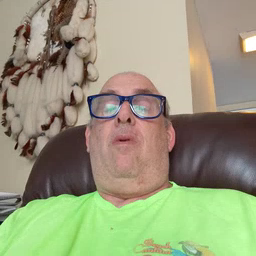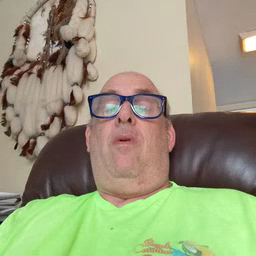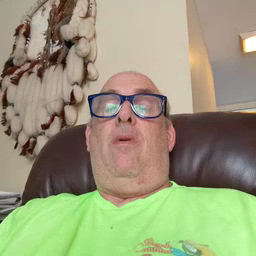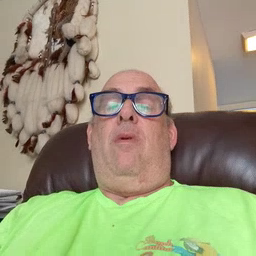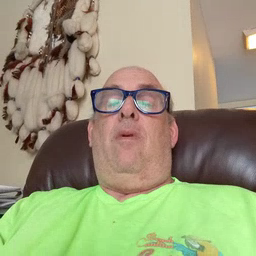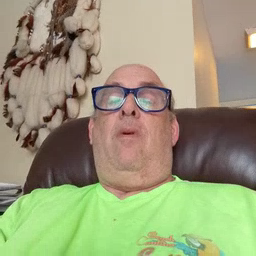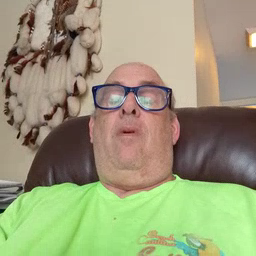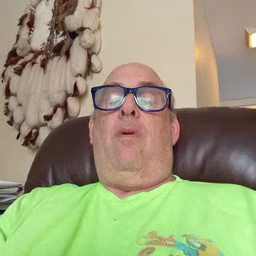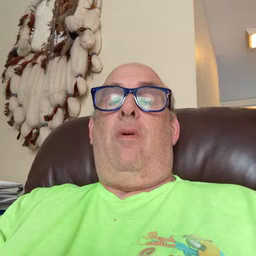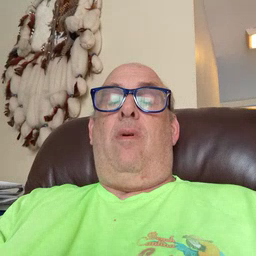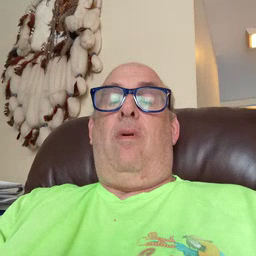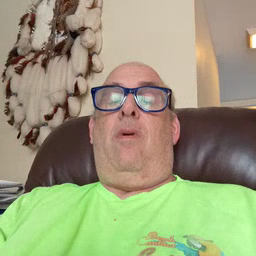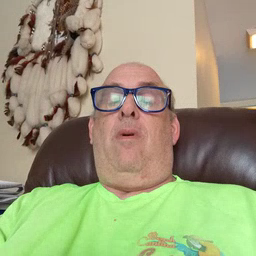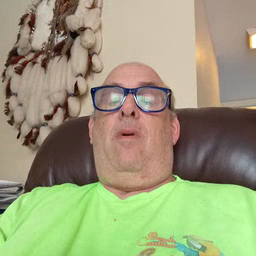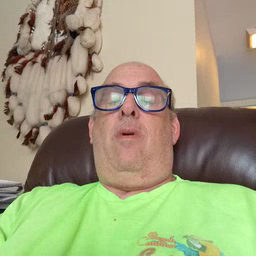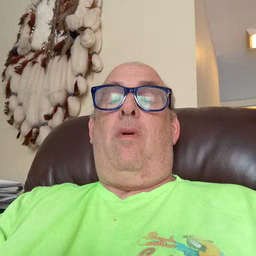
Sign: mitten